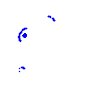
Particle: electron